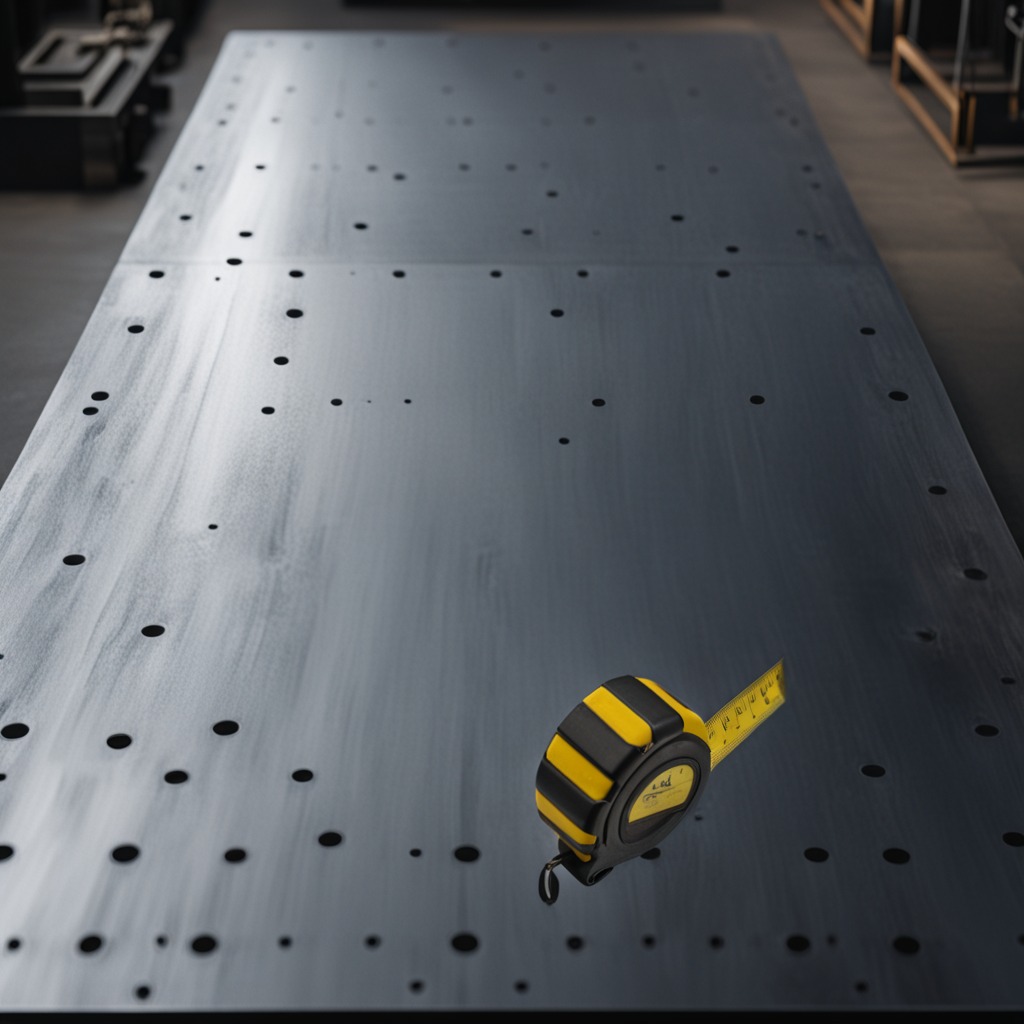
A measuring tape lies on the cold steel table in the mining workshop.